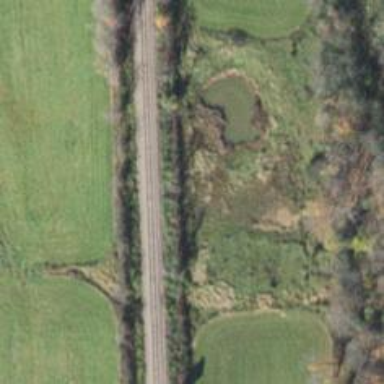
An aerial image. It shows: Railway track.